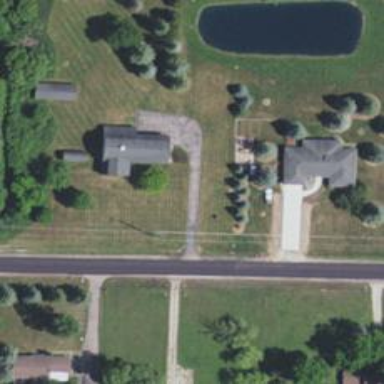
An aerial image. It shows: Driveway leading to service road.